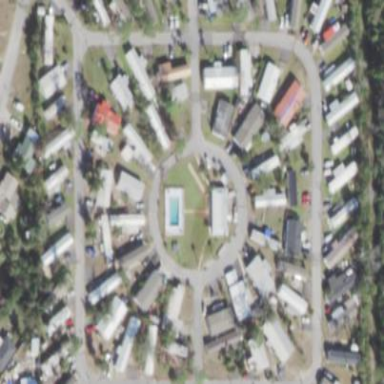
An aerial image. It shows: Residential area known as trailer park.